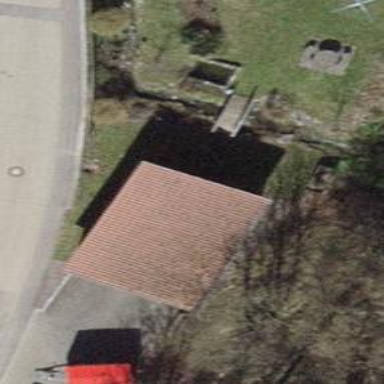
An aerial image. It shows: Garage building.